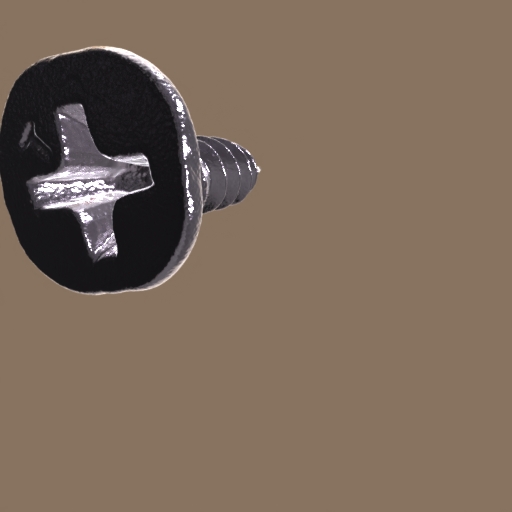
Label: screw